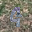
Label: 9